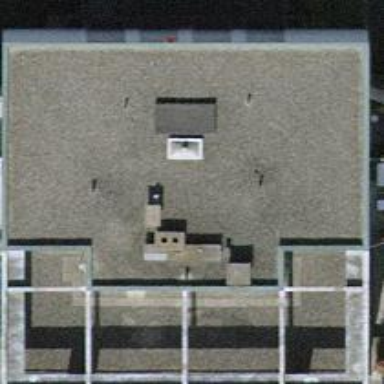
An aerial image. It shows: Apartment building with flat roof.